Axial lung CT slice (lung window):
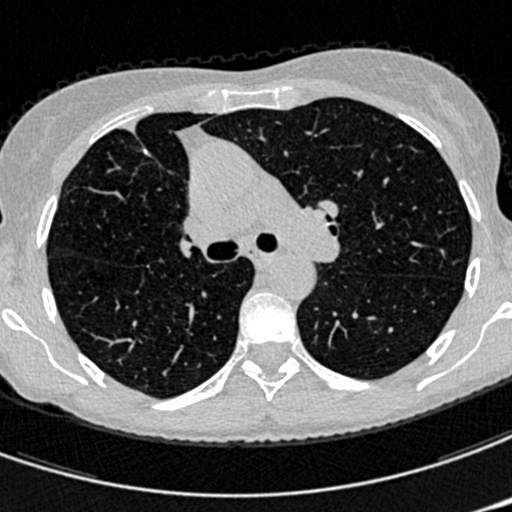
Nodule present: no